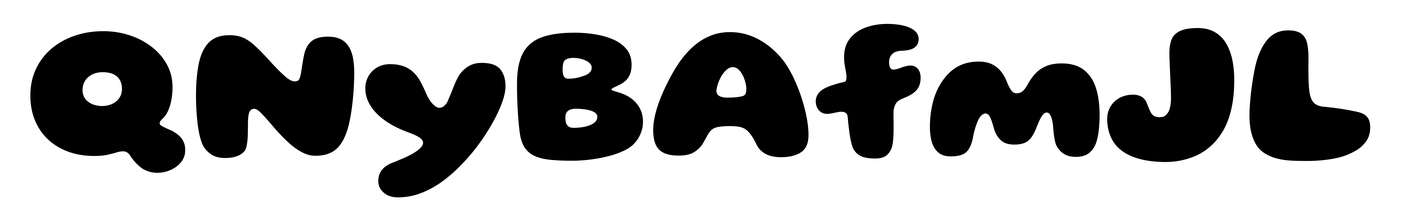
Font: Gluten_ExtraBold